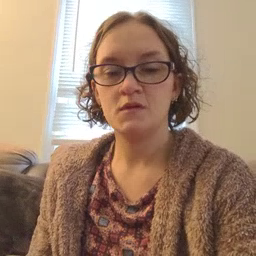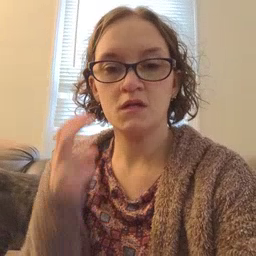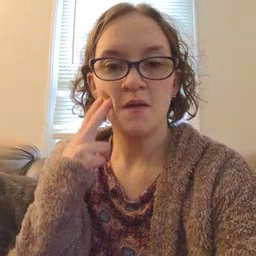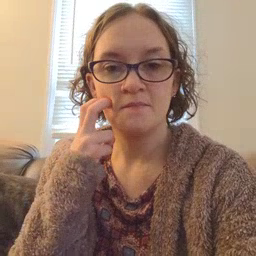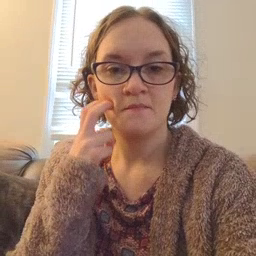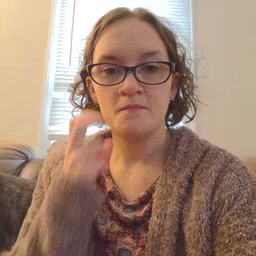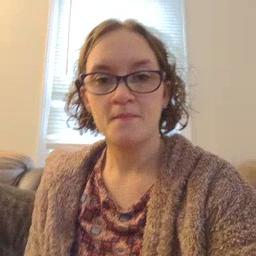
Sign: gum